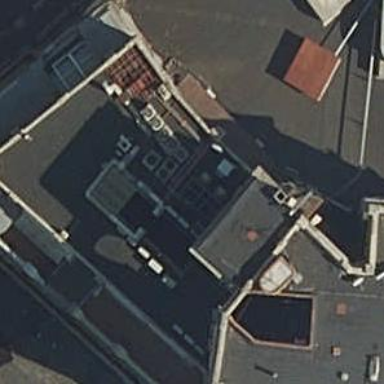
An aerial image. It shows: Part of building.